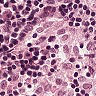
Metastatic tissue present: no